Question: I put sum data in my chart google Areachart
Code google chart
'''
google.setOnLoadCallback(talk);
function talk() {
var data = google.visualization.arrayToDataTable([<?=$talks ?>]);
var options = {
title: 'Nb De J'aime',
hAxis: {title: 'Jours', titleTextStyle: {color: '#333'}},
vAxis: {minValue: 0},
pointSize: 10
};
var chart = new google.visualization.AreaChart(document.getElementById('parle'));
chart.draw(data, options);
'''
and
'''
$talks=['01',422],['02',440],['03',477],['04',523],['05',565],['06',609],['07',651],['08',708],['09',747],['10',759],['11',793],['12',860],['13',975],['14',1118],['15',1317],['16',1441],['17',1529],['18',1686],['19',1765],['20',1879],['21',2122],['22',2245],['23',2329],['24',2719],['25',3600],['26',4068],['27',4747],['28',5479],['18',1686],['19',1765],['20',1879],['21',2122],['22',2245],['23',2329],['24',2719],['25',3600],['26',4068],['27',4747],['28',5479],['29',6082],
'''
and i have this pic for my graph

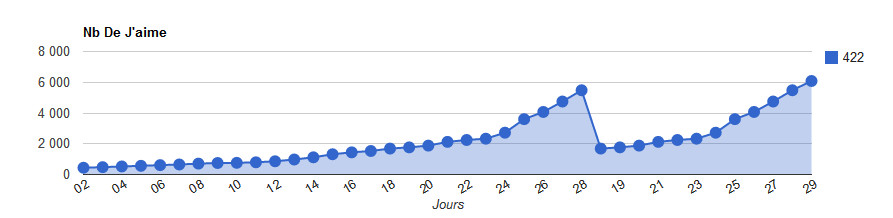
Answer: @Ti Amo Laky: you didn't ask a question so it's hard to answer :-). But my assumption is that 1st point is missing and step in the middle of chart is bothering you.
You did not define a header for your data. The first array has to be something like:
'''
['Jours', 'Number'], ['01', 422],...
'''
You have duplicated data after point 28: points 18 to 28 are repeated with exactly same values. If you remove those repeated values you will get the following picture: